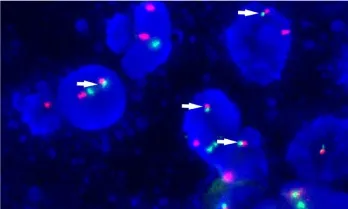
Microscopic features of Case 1. FISH indicated the fusion signals of the MAML2/CRTC1 gene (arrow).
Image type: pathology (fish)